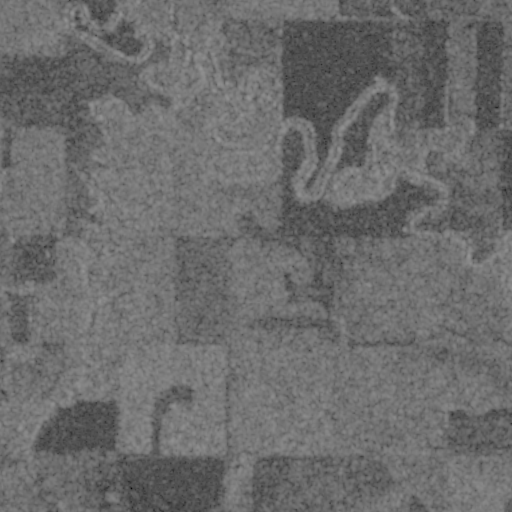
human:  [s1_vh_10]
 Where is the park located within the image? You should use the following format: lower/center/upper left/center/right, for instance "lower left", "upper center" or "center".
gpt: The park is located in the lower center of the image.
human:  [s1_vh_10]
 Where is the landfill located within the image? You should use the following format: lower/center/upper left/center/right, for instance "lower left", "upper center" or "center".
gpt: There is no landfill in the image.

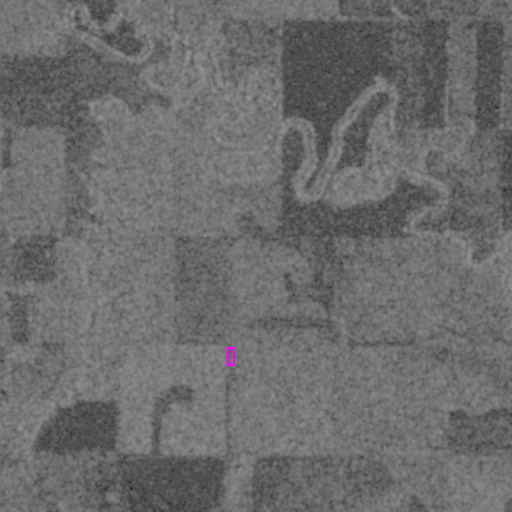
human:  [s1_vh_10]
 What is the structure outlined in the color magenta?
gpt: The structure outlined in magenta is a park.
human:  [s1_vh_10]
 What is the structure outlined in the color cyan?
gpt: There is no cyan outline.